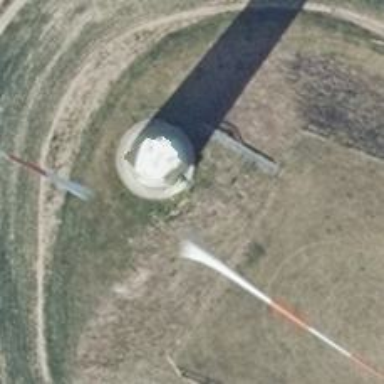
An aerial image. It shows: Wind generator in the form of horizontal axis wind turbine.